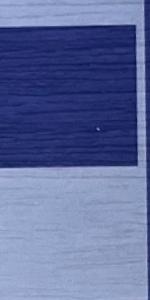
Label: Empty